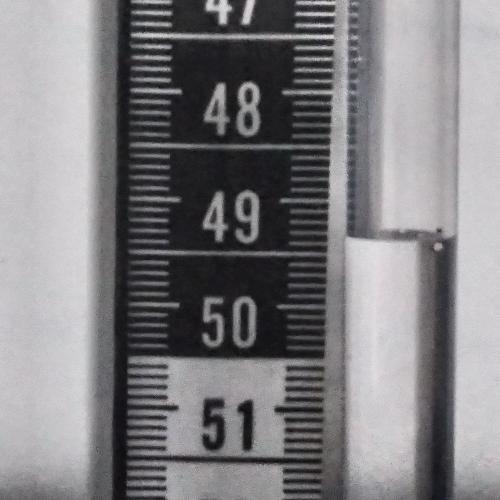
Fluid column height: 49.3 cm